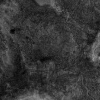
Atmospheric dust classification: not_dusty